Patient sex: F
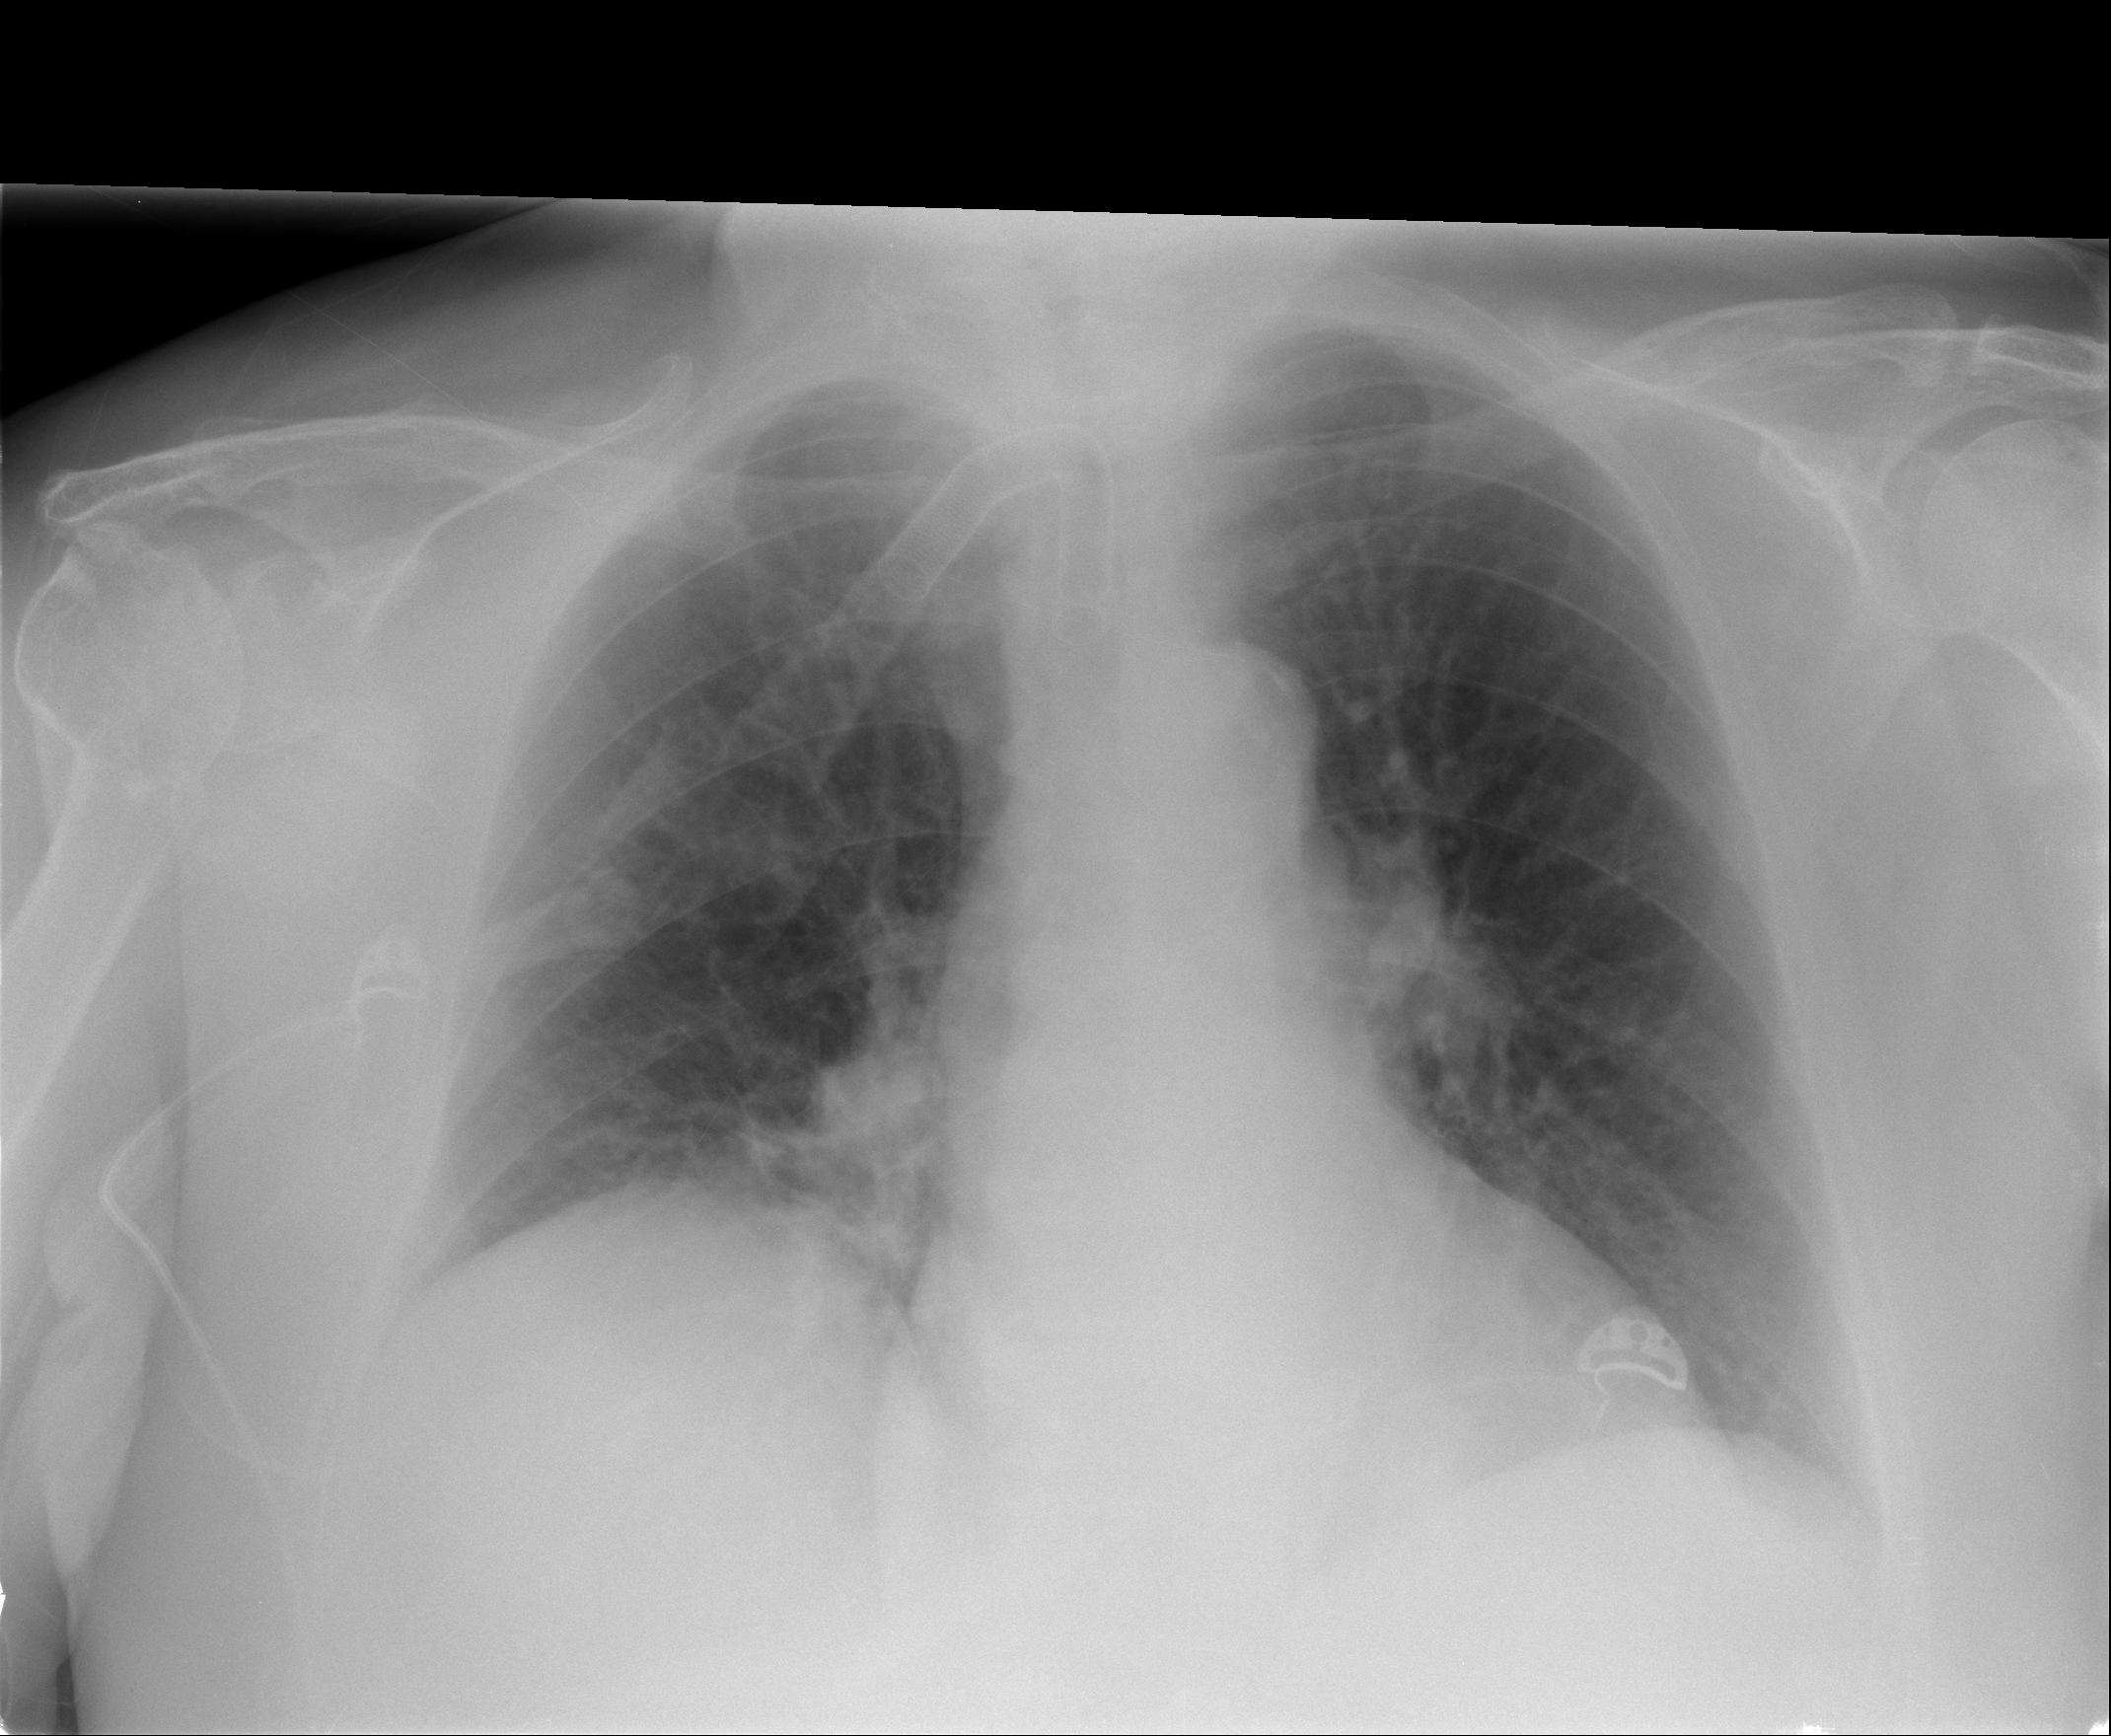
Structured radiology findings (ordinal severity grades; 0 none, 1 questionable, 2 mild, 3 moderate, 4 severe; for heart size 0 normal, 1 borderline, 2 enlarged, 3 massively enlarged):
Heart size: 0
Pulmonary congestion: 0
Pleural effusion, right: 0
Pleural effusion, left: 0
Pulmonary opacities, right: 1
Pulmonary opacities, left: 0
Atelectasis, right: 2
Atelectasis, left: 0